Field crop: maize
Growth stage: 2
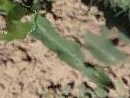
Species: maize